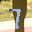
Label: 7